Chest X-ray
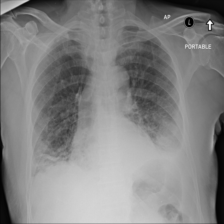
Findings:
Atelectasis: negative
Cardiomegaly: negative
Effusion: positive
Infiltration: negative
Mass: negative
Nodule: negative
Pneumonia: negative
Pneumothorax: negative
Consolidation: negative
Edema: negative
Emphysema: negative
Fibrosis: negative
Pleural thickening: negative
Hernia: negative